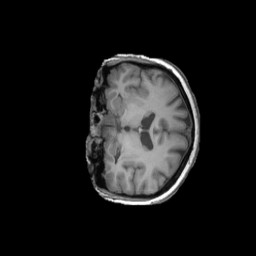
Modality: T1w
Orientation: coronal
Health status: ill
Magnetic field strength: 3 T